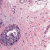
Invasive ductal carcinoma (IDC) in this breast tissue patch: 0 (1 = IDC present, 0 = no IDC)